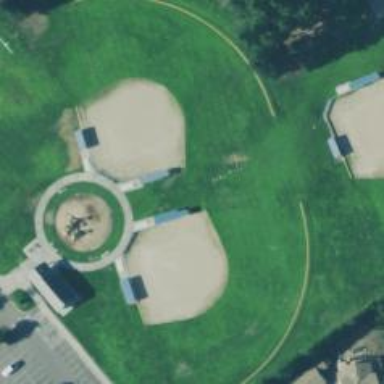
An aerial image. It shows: Baseball pitch for leisure land activities.